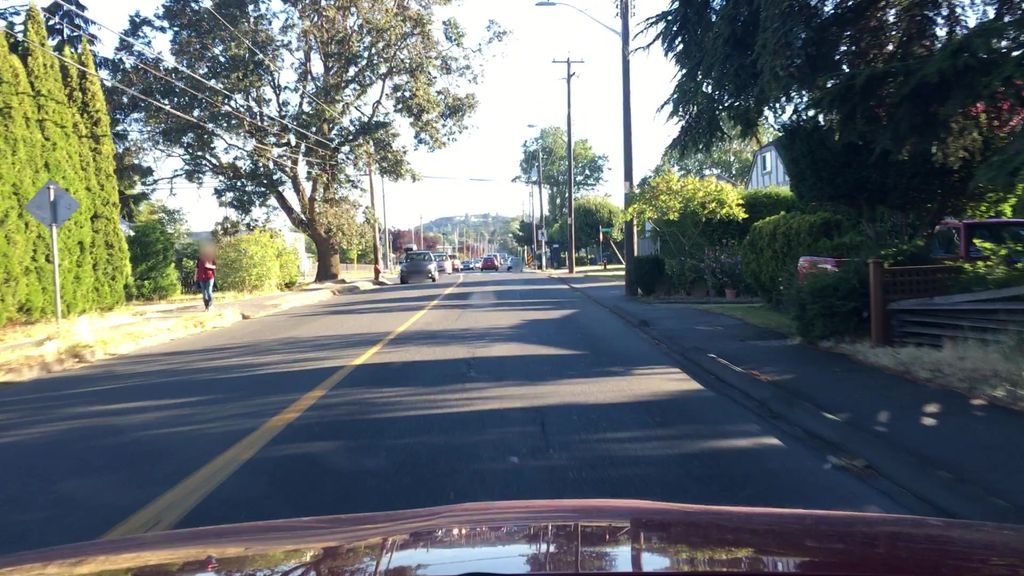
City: victoria